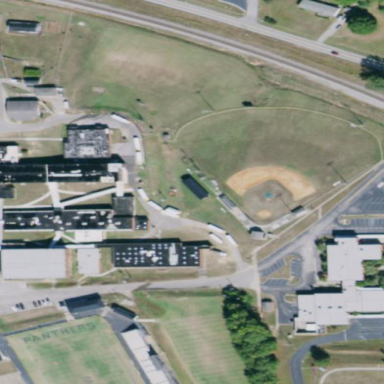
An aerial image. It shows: School.